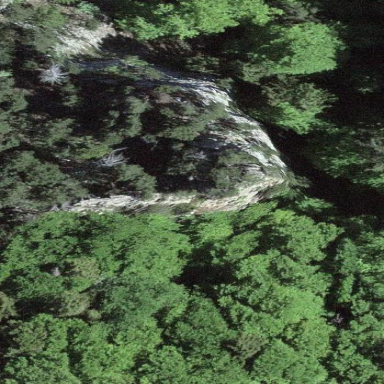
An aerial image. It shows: Landscape dominated by bare rock.